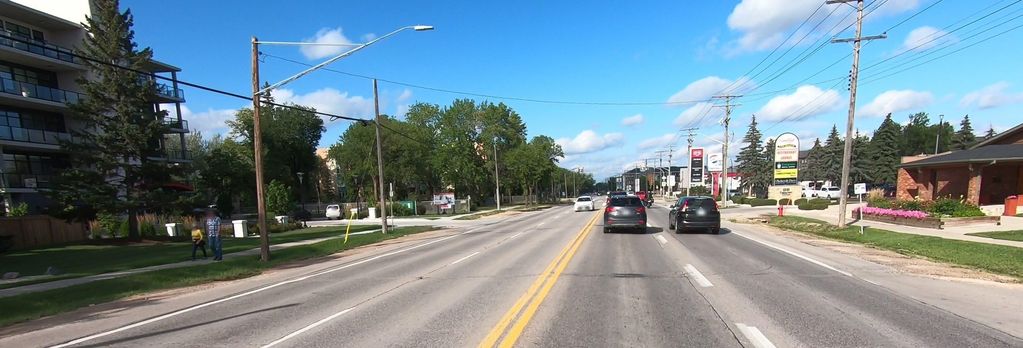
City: winnipeg